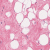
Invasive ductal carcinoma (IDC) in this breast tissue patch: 0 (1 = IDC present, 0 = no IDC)